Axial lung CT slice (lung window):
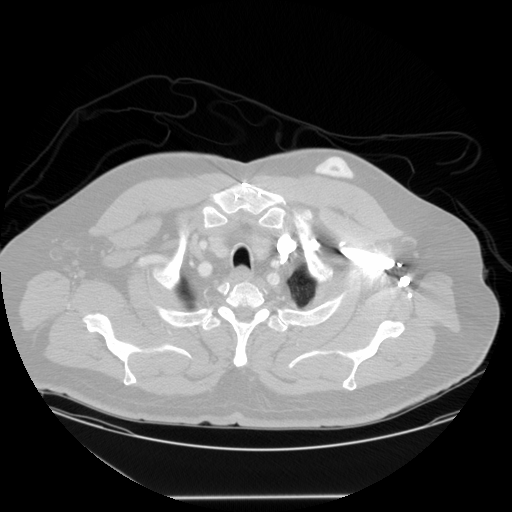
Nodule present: no